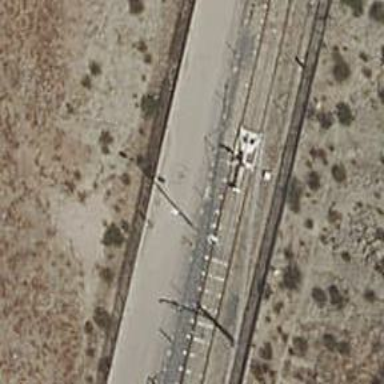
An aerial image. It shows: Railway buffer stop.